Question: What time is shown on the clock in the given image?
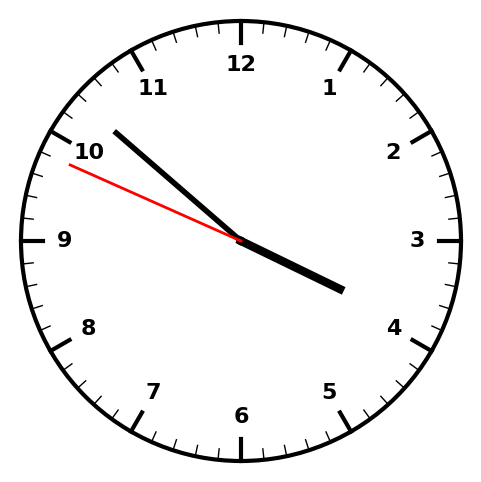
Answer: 03:51:49